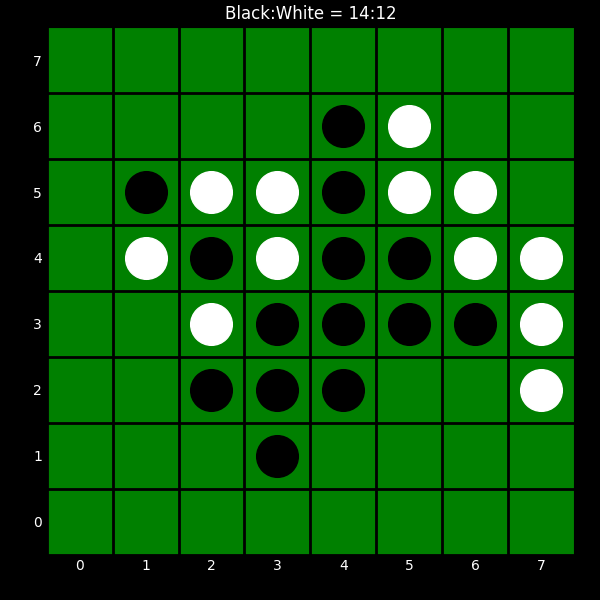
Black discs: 14
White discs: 12